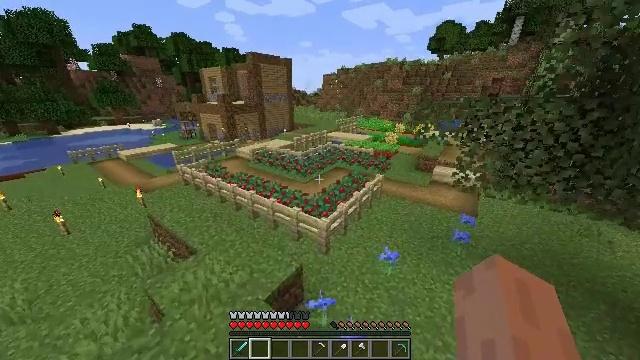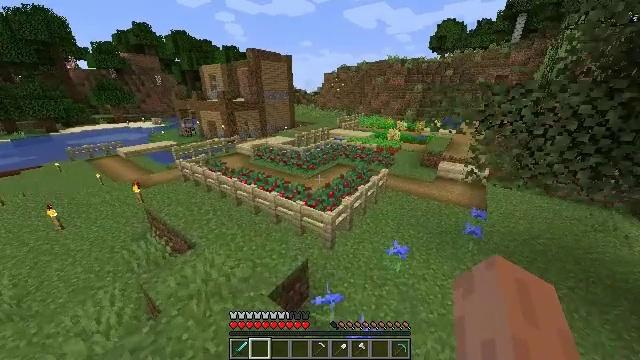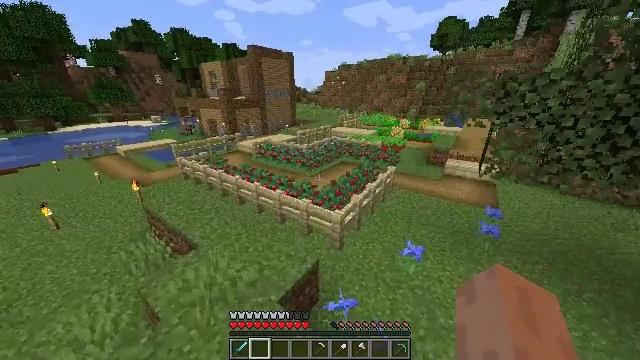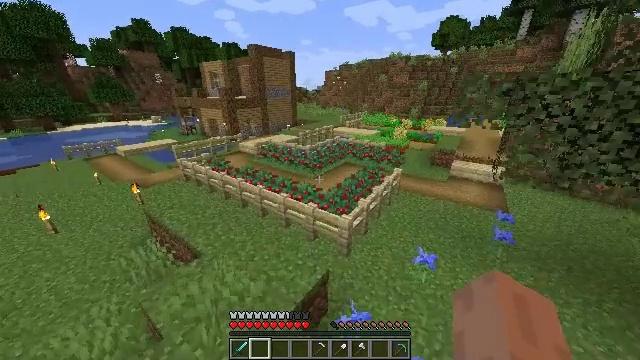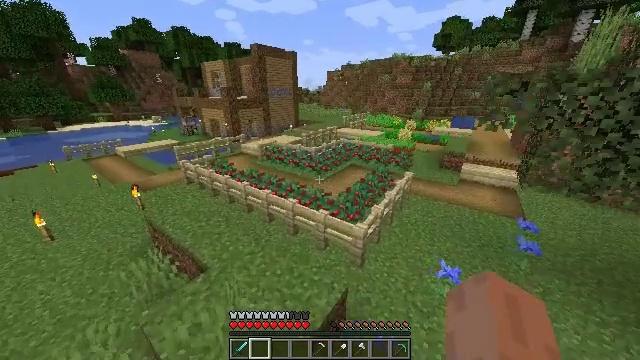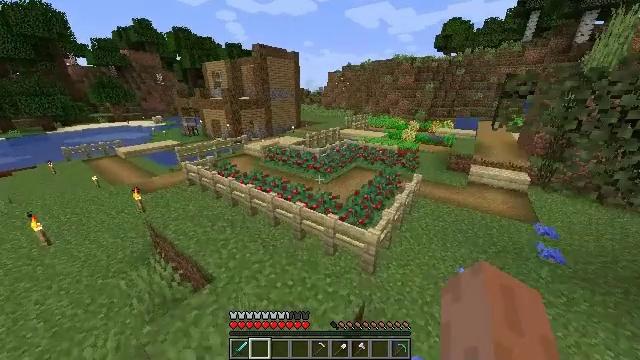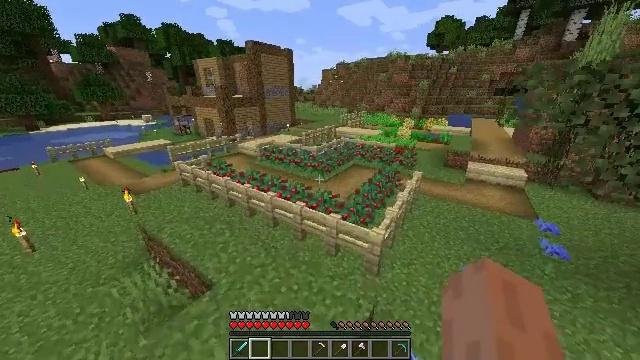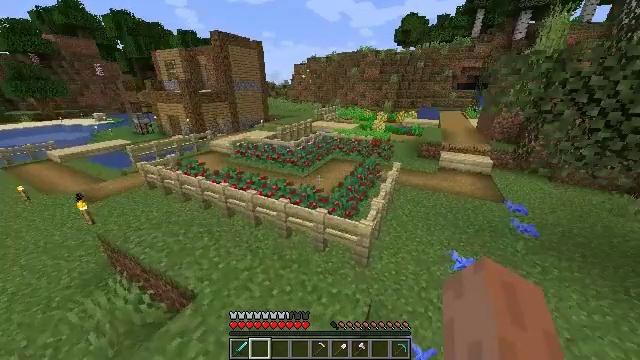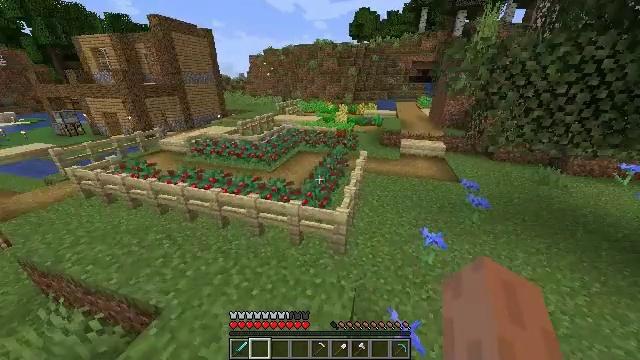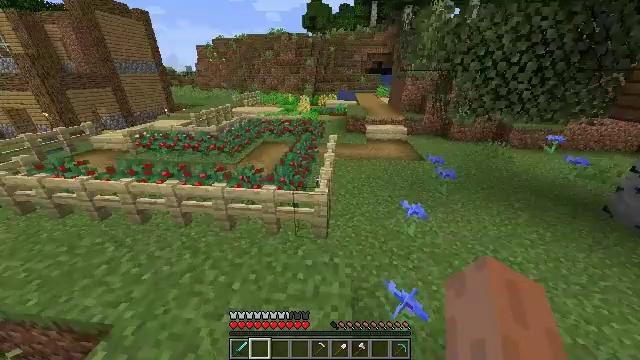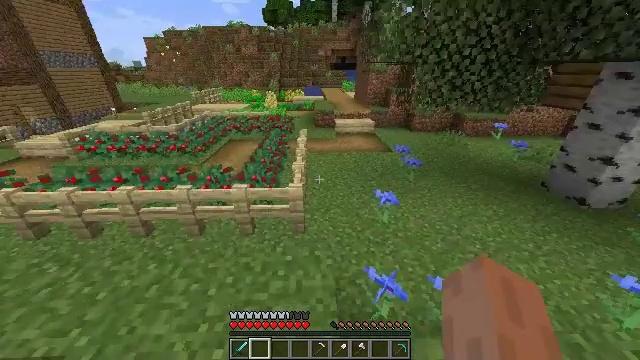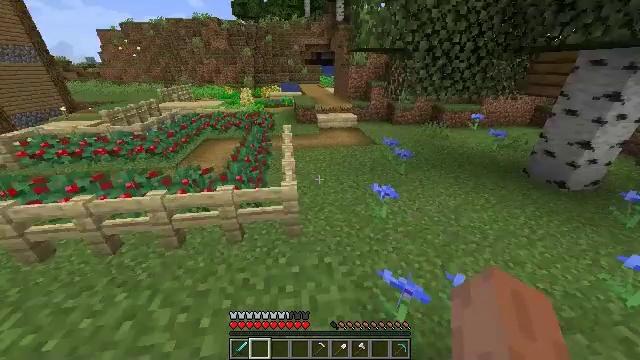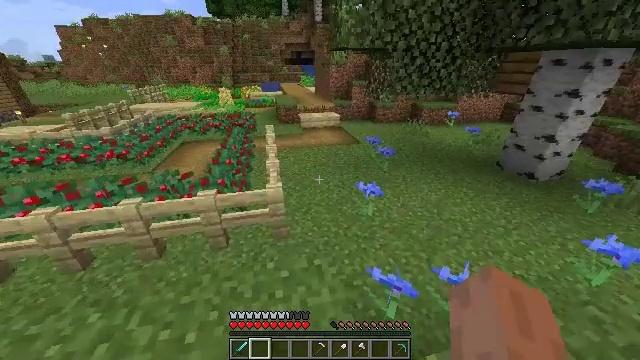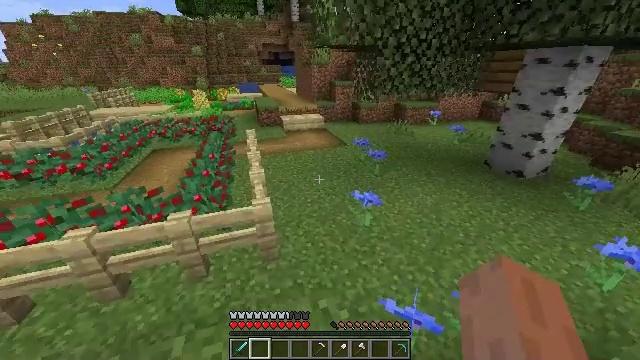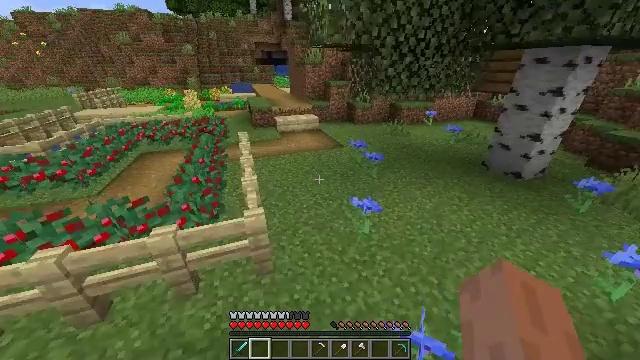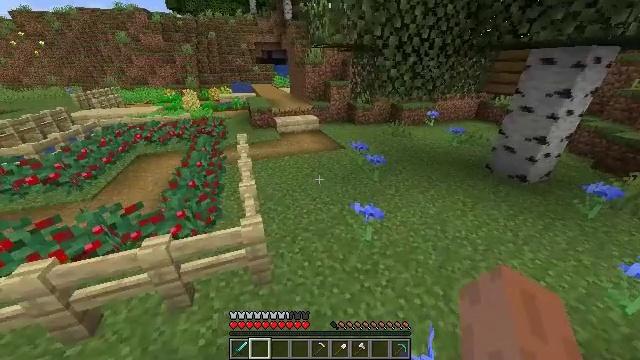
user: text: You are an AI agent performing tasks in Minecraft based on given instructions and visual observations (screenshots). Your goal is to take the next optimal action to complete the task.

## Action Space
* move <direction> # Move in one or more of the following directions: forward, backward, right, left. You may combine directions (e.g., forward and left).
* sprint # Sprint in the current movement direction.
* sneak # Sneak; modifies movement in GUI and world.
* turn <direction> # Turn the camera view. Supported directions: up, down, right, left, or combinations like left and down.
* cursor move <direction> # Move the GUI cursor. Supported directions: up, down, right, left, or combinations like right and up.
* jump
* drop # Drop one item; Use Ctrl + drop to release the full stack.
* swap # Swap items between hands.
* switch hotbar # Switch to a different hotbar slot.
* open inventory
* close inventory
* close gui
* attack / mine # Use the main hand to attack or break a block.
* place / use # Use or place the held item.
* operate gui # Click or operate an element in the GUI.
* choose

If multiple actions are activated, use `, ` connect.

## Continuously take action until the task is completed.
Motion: motion action
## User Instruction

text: Hunt a cod.
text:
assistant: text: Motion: move forward and move left
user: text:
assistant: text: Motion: move forward and move left
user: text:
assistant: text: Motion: move forward and move left
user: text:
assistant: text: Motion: move forward and move left
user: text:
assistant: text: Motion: move forward and move left
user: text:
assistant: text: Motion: move forward and move left, turn right
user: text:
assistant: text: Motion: move forward and move left, turn right and down
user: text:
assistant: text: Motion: move forward, turn right and down
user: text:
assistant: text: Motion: move forward, turn right and down
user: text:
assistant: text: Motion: move forward, turn right
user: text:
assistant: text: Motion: move forward, turn right
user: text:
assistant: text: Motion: move forward, turn right
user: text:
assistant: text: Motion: move forward, turn right
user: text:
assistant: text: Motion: move forward, turn right
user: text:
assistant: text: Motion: move forward
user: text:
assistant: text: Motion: move forward
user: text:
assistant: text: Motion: move forward
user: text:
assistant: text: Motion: move forward
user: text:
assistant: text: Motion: move forward
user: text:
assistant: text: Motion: move forward
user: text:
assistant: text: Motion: move forward
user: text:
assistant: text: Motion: move forward, turn left and up
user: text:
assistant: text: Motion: move forward and move right, turn left and up
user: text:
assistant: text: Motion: move forward and move right, turn left and up
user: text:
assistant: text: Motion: move forward and move right
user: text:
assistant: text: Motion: move forward
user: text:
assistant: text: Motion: move forward, turn left and up
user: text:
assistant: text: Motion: move forward, turn left and up
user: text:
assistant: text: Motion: move forward, turn left and up
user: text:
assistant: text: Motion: move forward, turn left and up